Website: slack
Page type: payment
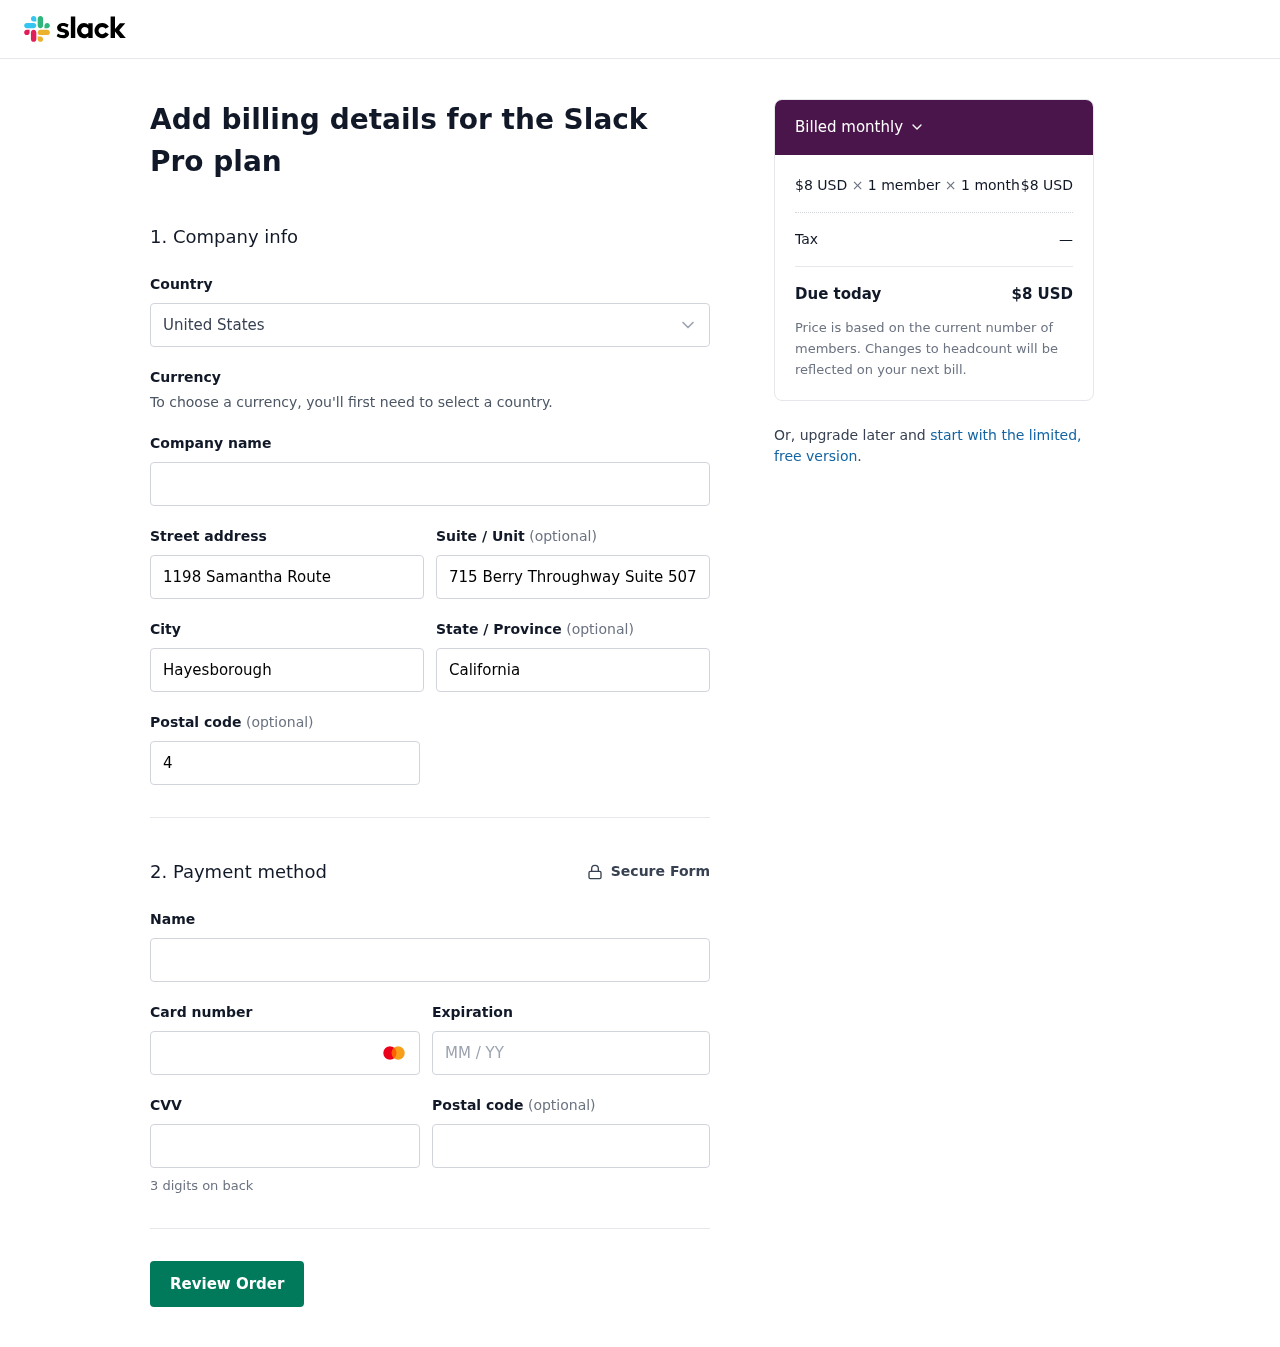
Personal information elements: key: PII_COUNTRY
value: United States
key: PII_STREET
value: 1198 Samantha Route
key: PII_STREET2
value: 715 Berry Throughway Suite 507
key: PII_CITY
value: Hayesborough
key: PII_STATE
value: California
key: PII_POSTCODE
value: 42852
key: PII_FULLNAME
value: Michael Everett
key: PII_CARD_NUMBER
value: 2278 8334 1160 3488
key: PII_CARD_EXPIRY
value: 10/28
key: PII_CARD_CVV
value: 569
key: PII_POSTCODE2
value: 30512
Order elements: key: ORDER_PRICE_PER_MEMBER
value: $8 USD
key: ORDER_NUM_MEMBERS
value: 1 member
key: ORDER_NUM_MONTHS
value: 1 month
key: ORDER_SUBTOTAL
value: $8 USD
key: ORDER_TAX
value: —
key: ORDER_TOTAL
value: $8 USD